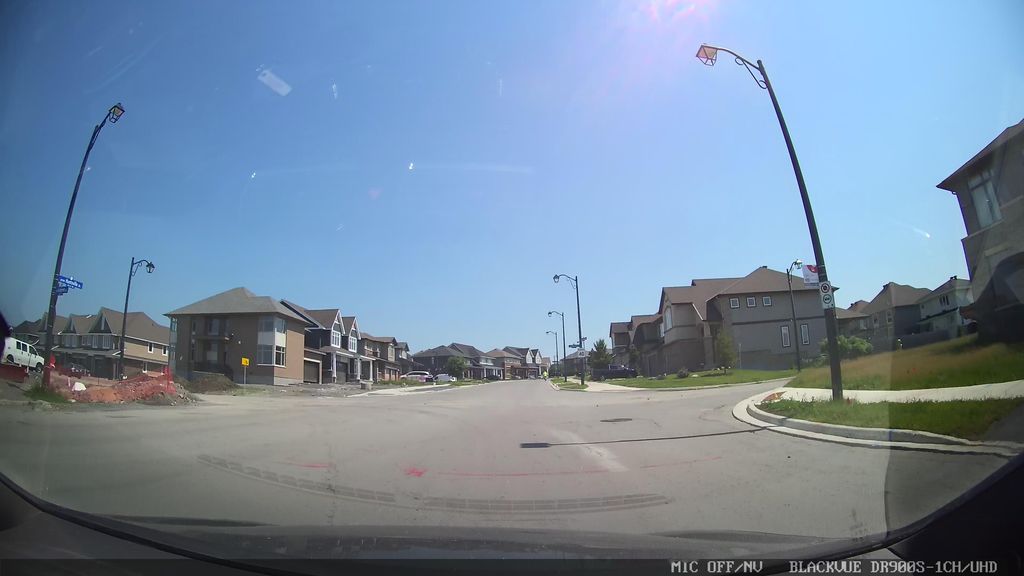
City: ottawa-gatineau